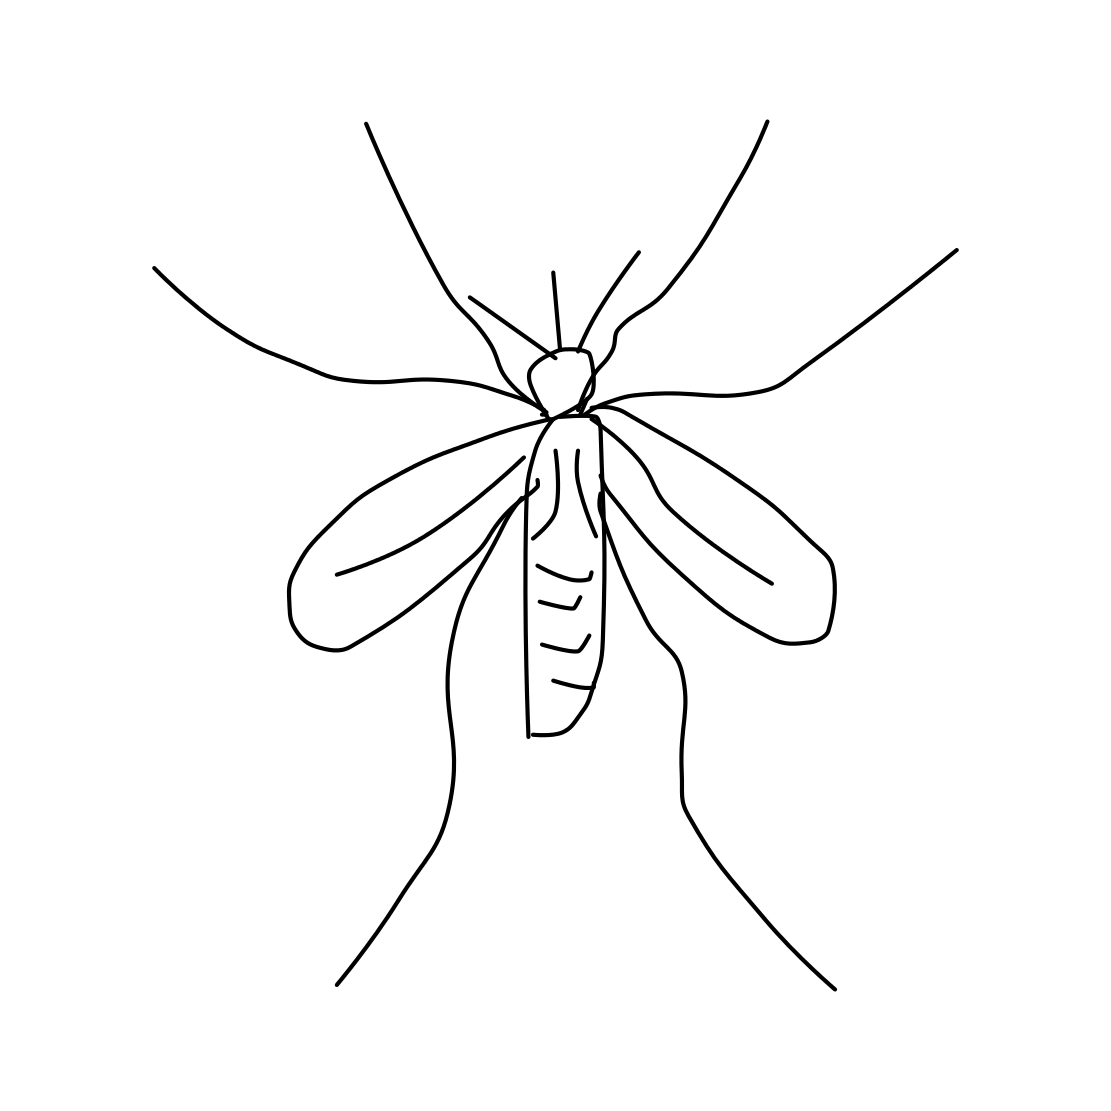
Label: mosquito